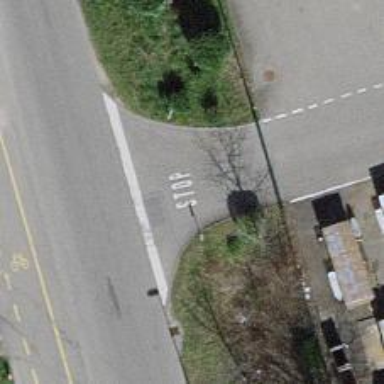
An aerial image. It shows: Road with stop sign.